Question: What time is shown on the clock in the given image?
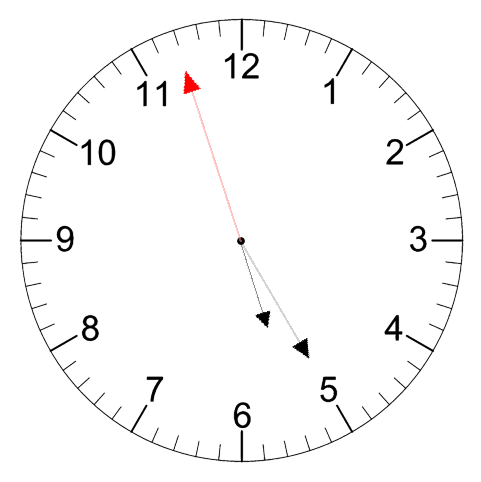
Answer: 05:24:57